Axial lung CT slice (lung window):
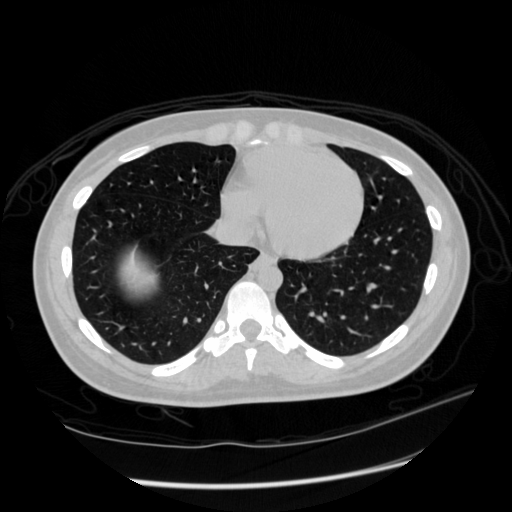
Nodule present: no